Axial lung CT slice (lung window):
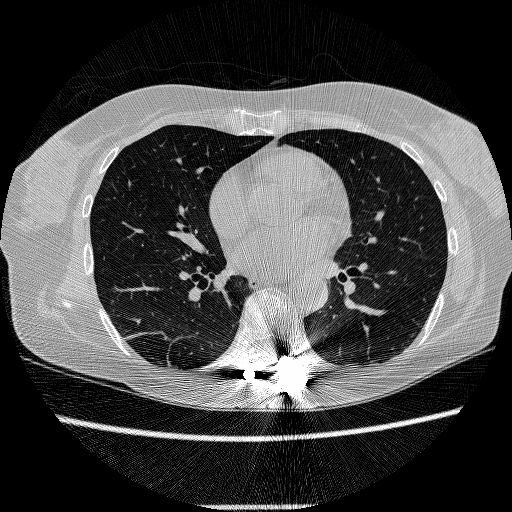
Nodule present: no